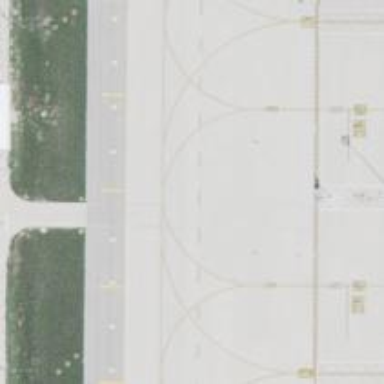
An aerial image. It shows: View of taxiway at the airport.